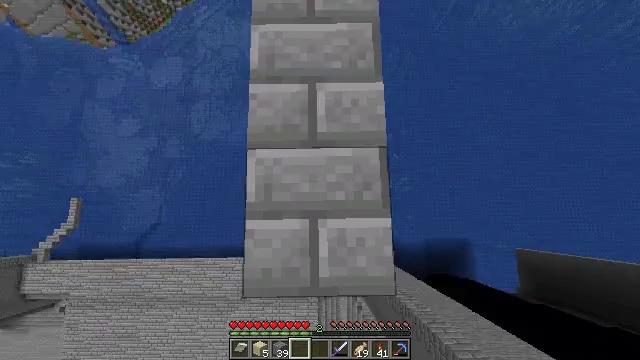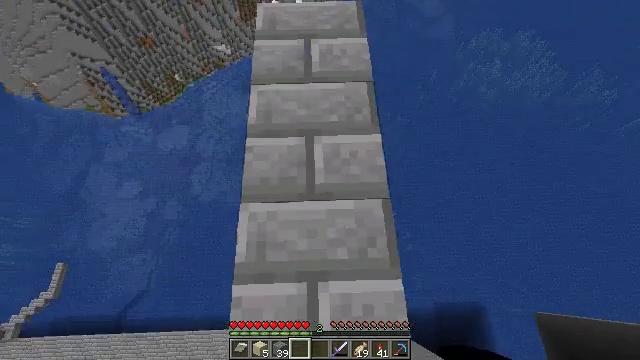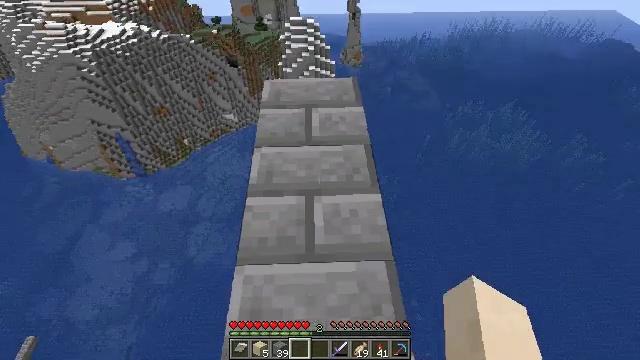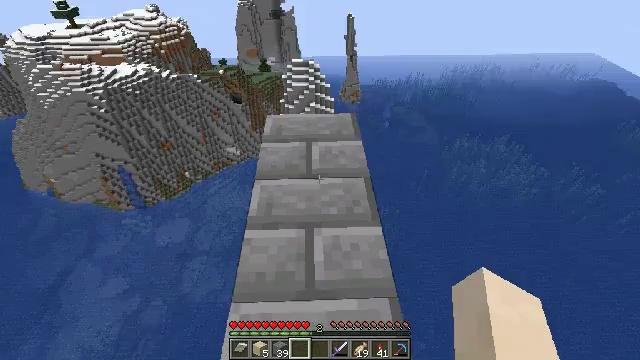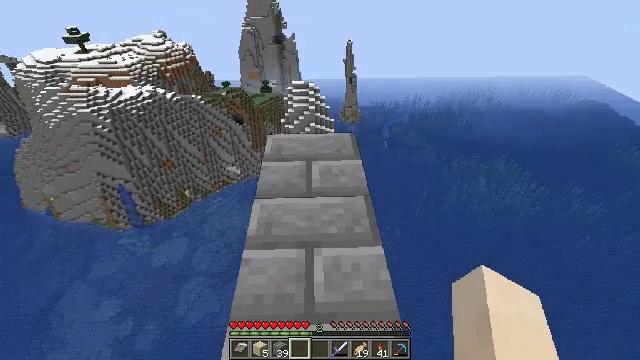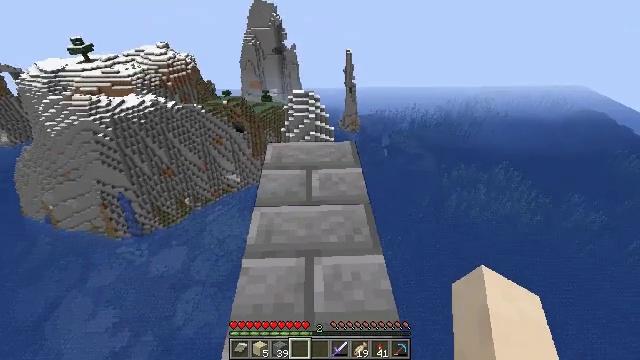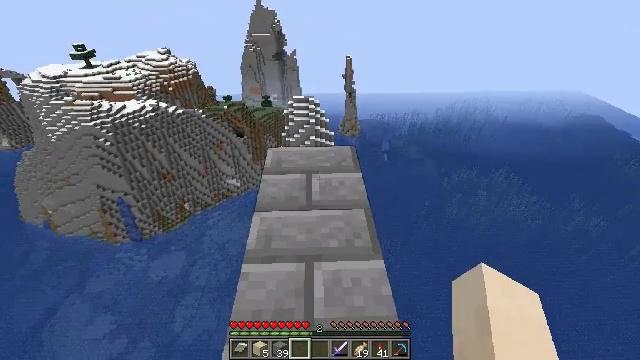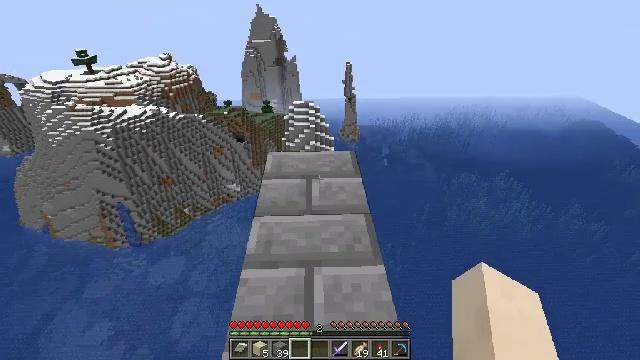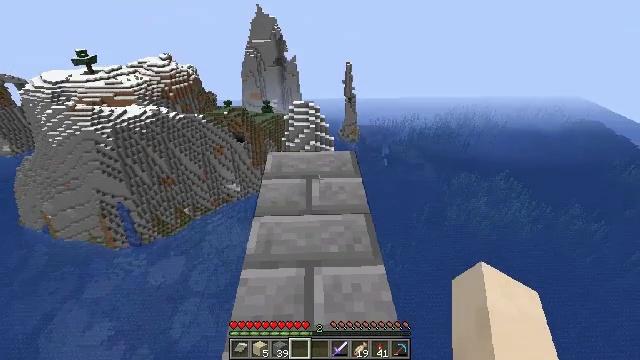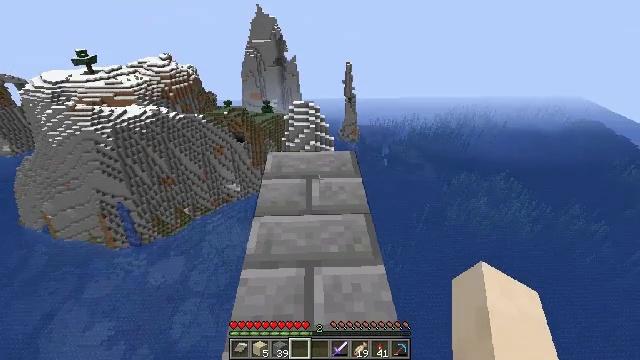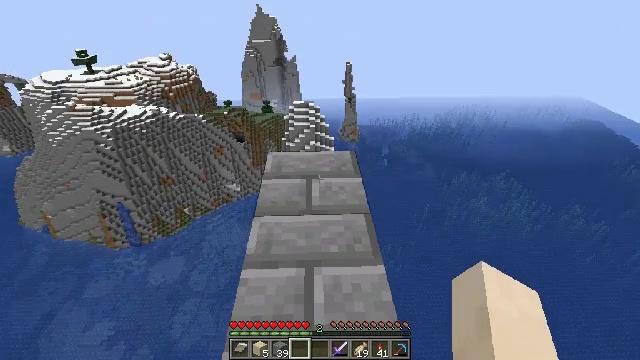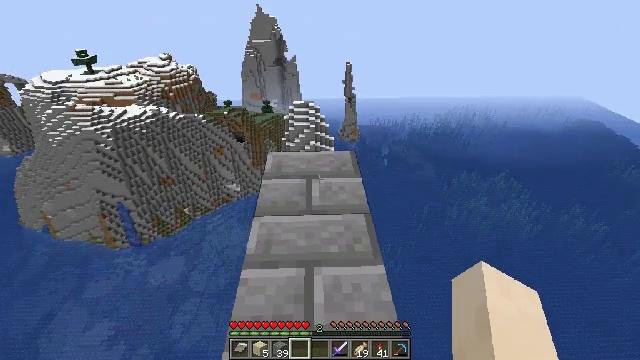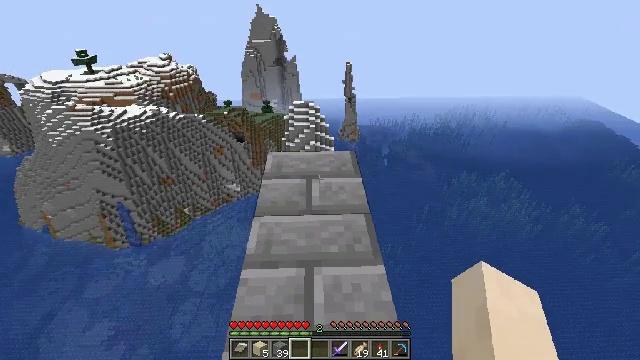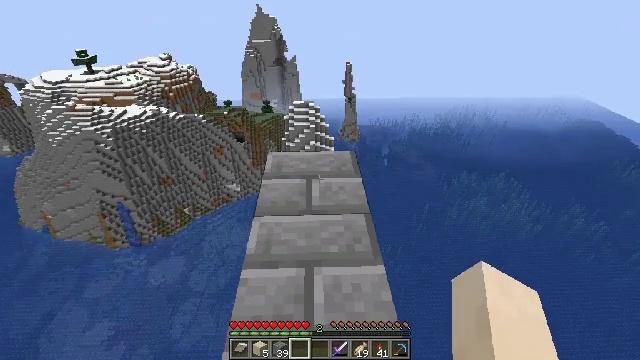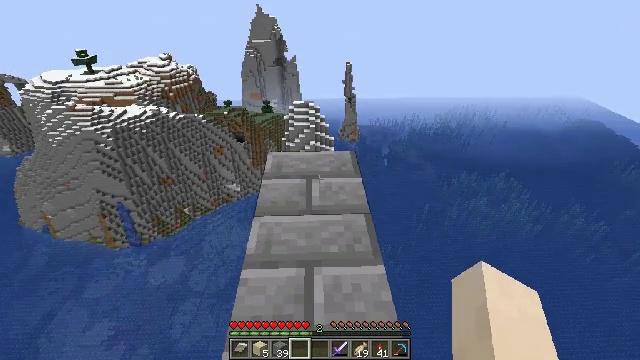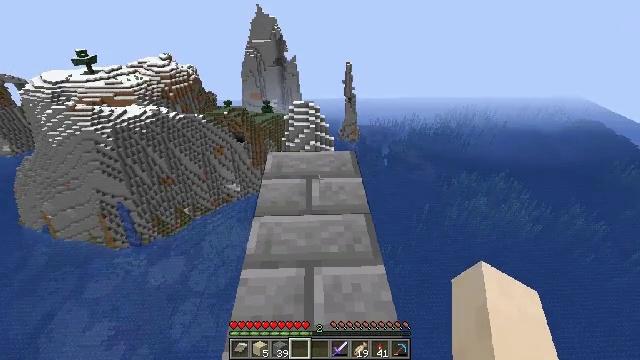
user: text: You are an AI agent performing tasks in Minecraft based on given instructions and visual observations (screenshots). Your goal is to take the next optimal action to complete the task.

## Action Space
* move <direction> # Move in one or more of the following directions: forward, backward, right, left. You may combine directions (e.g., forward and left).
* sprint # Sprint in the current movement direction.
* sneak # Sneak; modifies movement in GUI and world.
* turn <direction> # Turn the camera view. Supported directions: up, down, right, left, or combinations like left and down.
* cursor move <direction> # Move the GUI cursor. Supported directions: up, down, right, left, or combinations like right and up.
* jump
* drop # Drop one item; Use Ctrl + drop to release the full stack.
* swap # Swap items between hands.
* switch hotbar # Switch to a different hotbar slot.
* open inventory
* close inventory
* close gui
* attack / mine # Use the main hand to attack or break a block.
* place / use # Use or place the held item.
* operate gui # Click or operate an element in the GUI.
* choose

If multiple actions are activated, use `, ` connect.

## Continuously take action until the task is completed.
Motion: motion action
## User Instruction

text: Use stone to craft stone bricks.
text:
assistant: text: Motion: turn right and up
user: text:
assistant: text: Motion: turn up
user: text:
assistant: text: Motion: turn up
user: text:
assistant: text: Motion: turn up
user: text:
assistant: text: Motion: turn up
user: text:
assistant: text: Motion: turn up
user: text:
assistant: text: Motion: turn up
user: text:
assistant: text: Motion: no_op
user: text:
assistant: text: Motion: no_op
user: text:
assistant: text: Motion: no_op
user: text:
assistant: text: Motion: no_op
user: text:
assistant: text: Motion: no_op
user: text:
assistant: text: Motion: no_op
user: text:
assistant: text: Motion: no_op
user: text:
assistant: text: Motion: no_op
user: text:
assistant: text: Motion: no_op
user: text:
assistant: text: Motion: open inventory
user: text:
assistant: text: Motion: open inventory
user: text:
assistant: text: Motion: no_op
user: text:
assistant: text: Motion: cursor move right and up
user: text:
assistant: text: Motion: cursor move right and up
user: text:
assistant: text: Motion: cursor move right and up
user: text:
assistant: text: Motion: cursor move right and up
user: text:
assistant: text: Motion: no_op
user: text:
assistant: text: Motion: no_op
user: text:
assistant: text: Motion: no_op
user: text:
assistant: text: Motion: no_op
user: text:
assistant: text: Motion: no_op
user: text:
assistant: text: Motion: no_op
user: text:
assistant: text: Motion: no_op